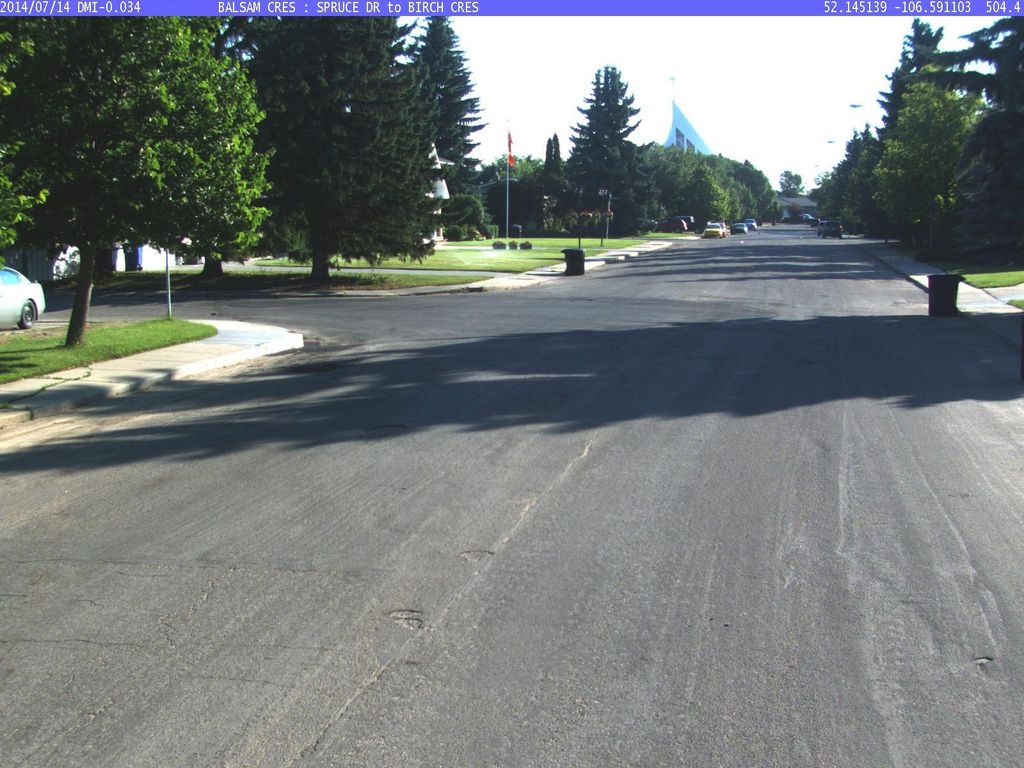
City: saskatoon